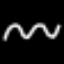
Label: squiggle